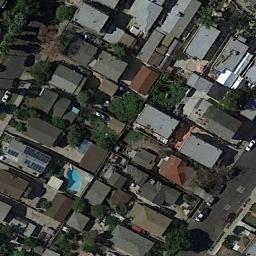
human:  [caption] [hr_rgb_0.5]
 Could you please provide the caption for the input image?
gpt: A dense residential area has lots of trees and houses arranged neatly while one of houses has a pool .

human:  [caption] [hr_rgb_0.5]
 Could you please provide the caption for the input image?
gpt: In densely populated areas there are densely arranged houses and trees of different sizes and shapes .

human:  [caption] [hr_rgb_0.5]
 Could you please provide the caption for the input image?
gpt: There is a green space in the middle of the house .

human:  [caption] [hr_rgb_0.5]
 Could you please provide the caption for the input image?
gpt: The dense residential is next to the road with some cars .

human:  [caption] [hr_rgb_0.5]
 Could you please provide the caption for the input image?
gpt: There are black and gray buildings on dense residential area .